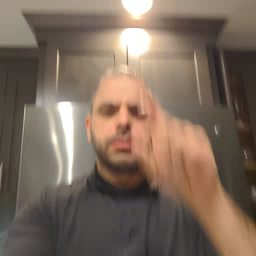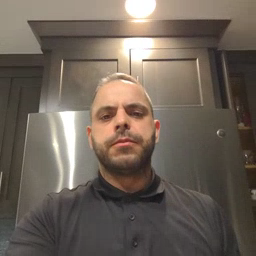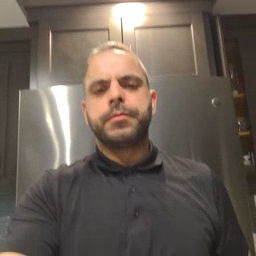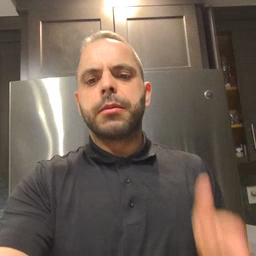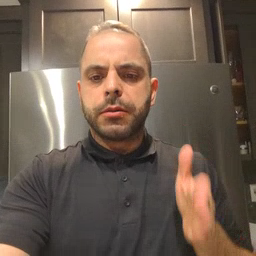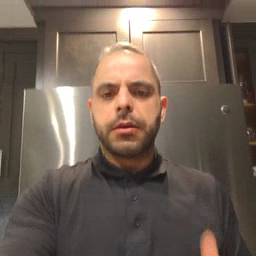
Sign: beside